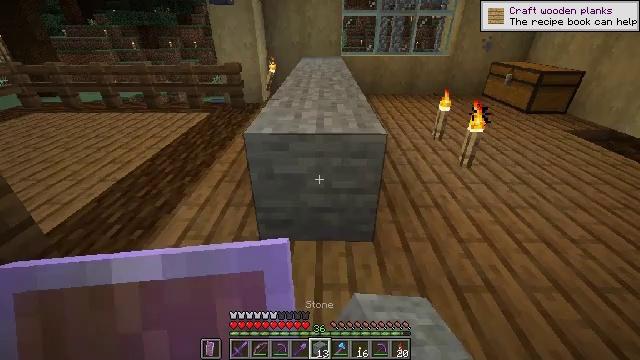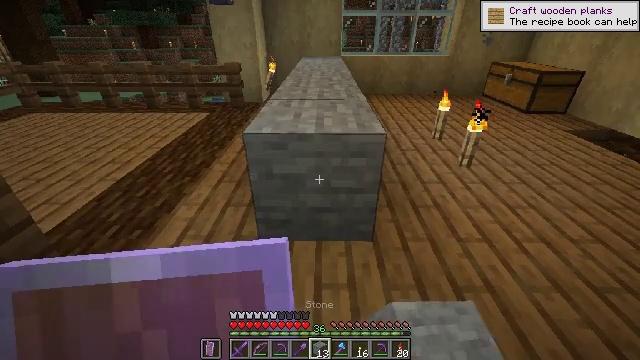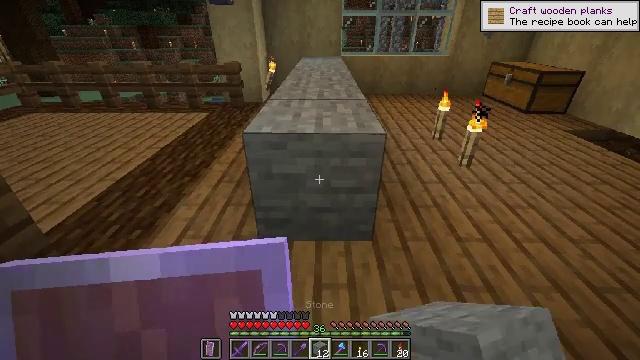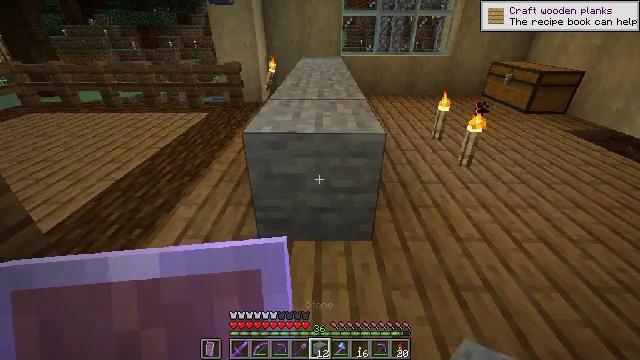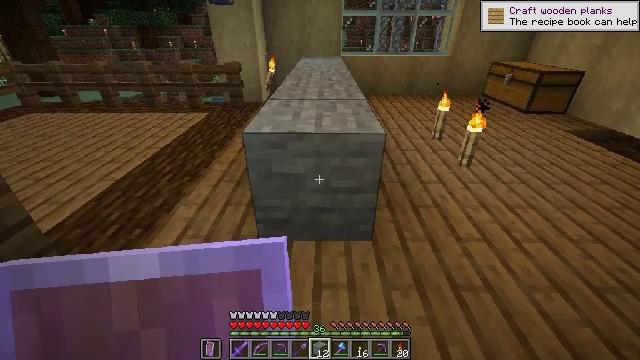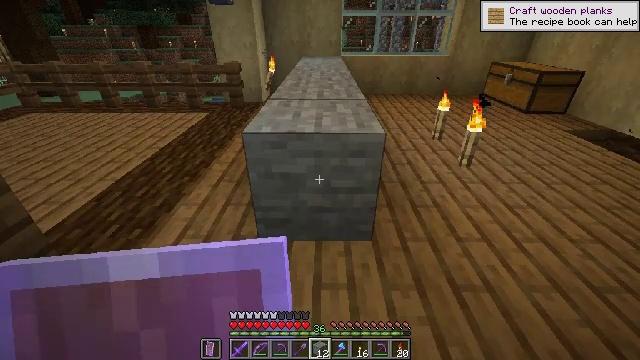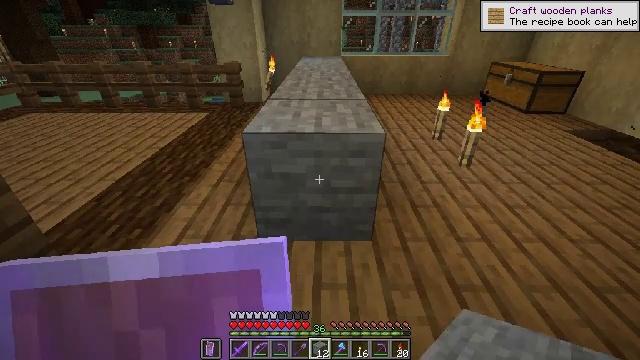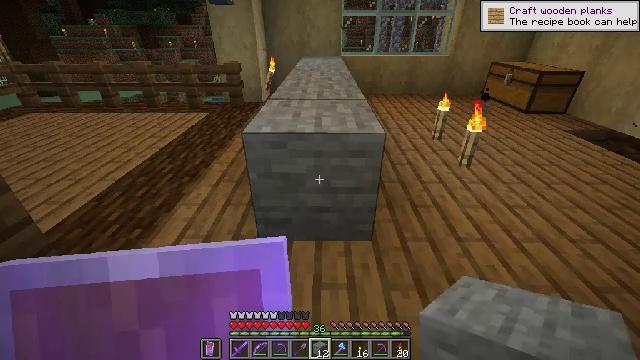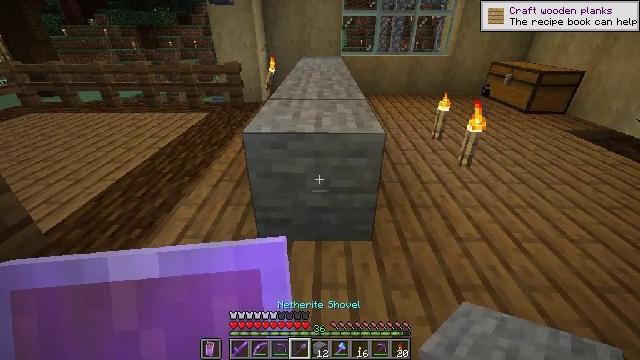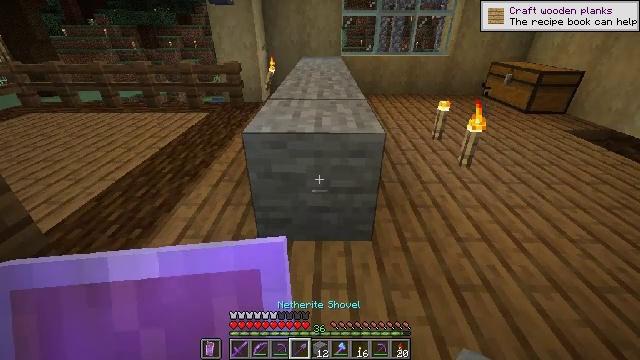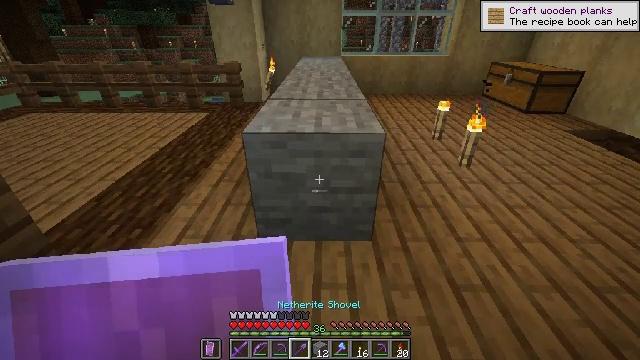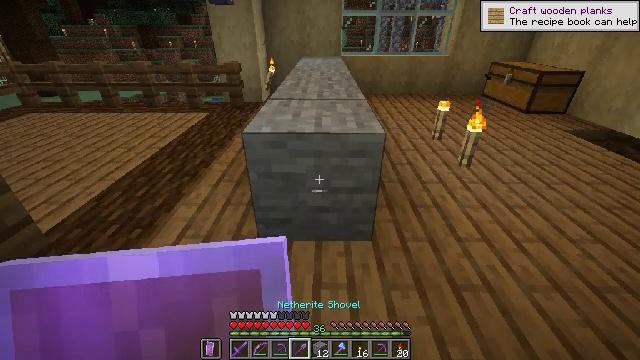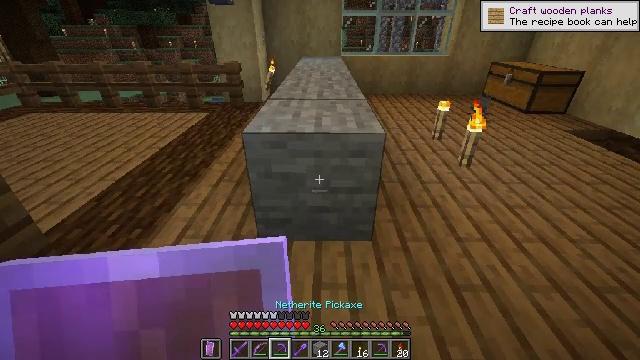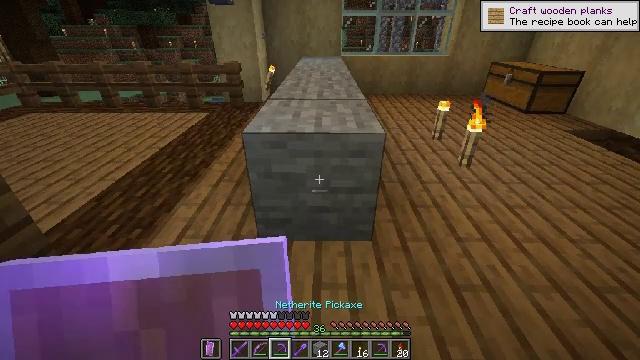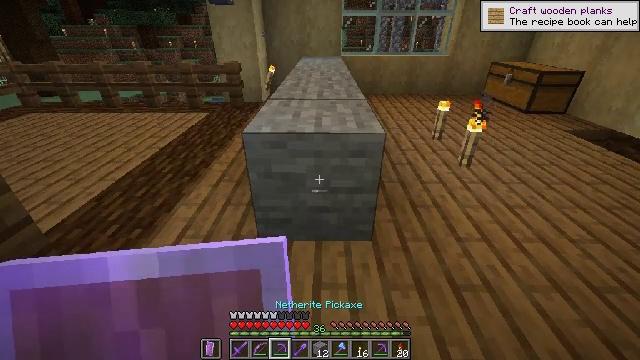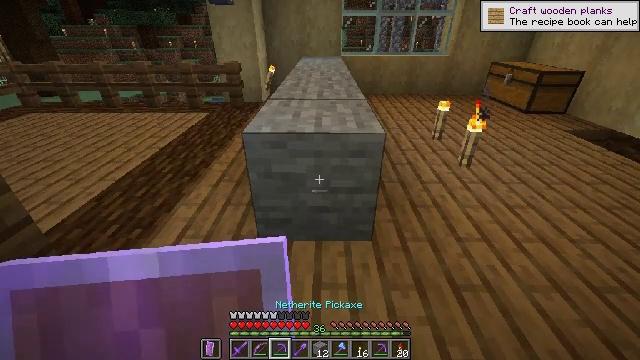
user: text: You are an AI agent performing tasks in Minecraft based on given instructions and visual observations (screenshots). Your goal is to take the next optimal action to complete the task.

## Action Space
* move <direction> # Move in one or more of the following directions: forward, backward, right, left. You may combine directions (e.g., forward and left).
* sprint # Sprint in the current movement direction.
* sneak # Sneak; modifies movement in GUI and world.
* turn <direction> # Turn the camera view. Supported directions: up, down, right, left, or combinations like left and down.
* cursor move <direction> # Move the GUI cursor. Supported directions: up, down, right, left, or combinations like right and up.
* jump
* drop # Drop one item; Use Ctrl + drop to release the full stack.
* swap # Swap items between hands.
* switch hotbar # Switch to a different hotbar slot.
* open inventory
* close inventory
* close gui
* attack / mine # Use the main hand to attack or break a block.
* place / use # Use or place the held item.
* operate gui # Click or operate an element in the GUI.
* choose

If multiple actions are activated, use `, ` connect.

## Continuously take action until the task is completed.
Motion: motion action
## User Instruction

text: Break the stone block.
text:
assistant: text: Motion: no_op
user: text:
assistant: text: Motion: no_op
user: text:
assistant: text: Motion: no_op
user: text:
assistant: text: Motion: no_op
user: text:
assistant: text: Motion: no_op
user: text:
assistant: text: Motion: no_op
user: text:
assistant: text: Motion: no_op
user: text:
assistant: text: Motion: no_op
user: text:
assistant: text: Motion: no_op
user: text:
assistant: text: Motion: no_op
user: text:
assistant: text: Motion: no_op
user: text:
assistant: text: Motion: no_op
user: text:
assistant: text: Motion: no_op
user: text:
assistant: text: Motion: no_op
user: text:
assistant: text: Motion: no_op
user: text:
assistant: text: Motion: no_op
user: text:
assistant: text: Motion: no_op
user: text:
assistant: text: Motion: no_op
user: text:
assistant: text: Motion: move forward
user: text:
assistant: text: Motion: move forward
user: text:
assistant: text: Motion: move forward
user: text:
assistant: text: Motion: move forward
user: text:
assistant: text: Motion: move forward, attack / mine
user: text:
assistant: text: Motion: move forward, attack / mine
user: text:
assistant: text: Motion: move forward, attack / mine
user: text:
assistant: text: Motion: move forward, attack / mine
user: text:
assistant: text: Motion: move forward, attack / mine
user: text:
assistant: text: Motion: move forward, turn down, attack / mine
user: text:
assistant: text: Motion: attack / mine
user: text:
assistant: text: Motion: attack / mine